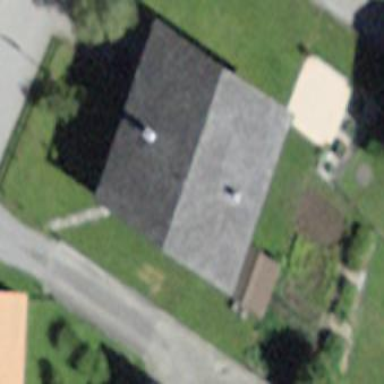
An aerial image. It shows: Simple house.